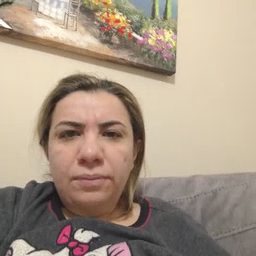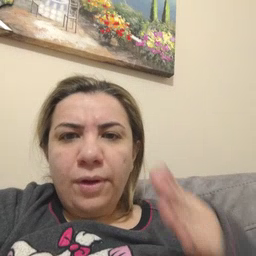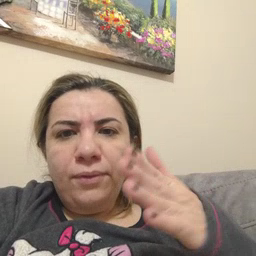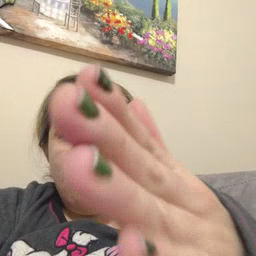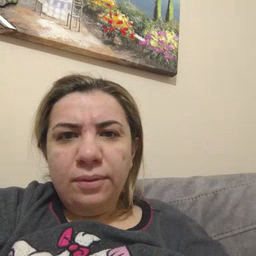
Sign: fish